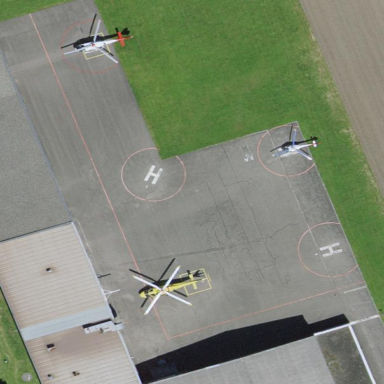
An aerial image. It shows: Image of helipad at airport.